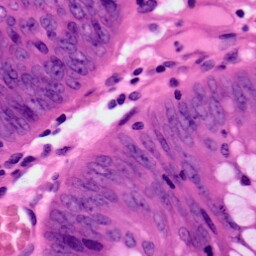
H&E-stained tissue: Colon